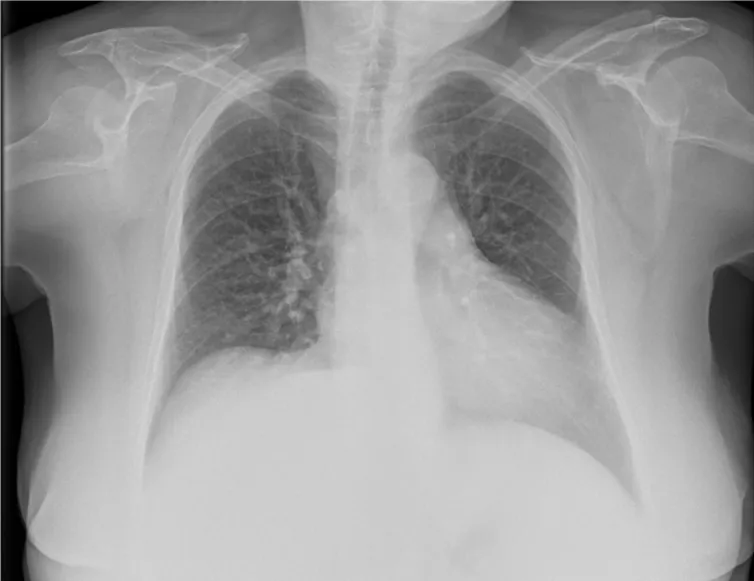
Evidence of peribronchial cuffing and hilar congestion at the Chest X-Ray.
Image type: radiology (x_ray)